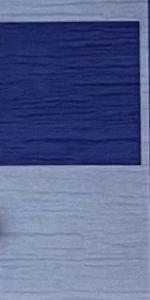
Label: Empty